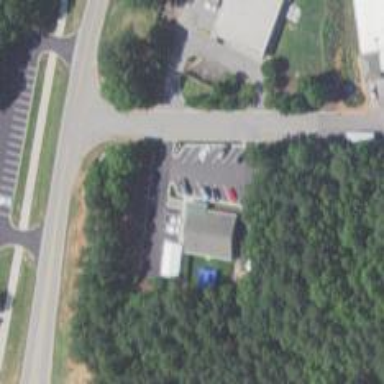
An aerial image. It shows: Veterinary facility.